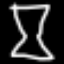
Label: hourglass